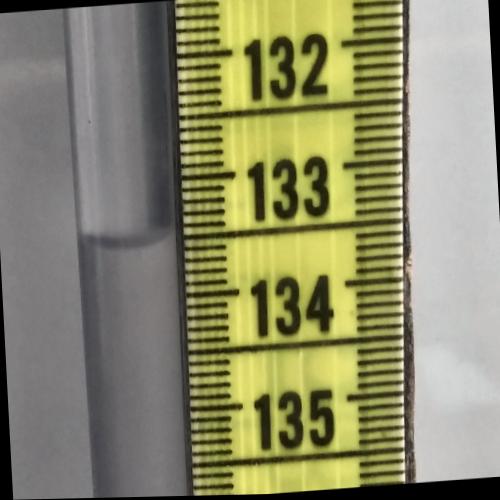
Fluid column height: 133.5 cm